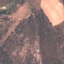
Land use / land cover class: PermanentCrop